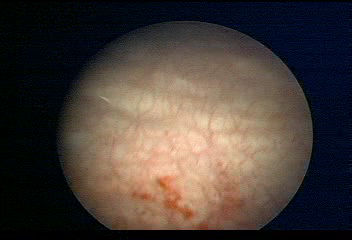
Modality: WLC
Class: Normal mucosa
Bladder cancer association: No